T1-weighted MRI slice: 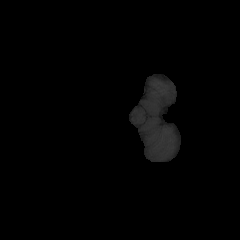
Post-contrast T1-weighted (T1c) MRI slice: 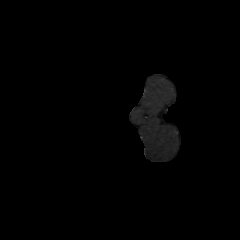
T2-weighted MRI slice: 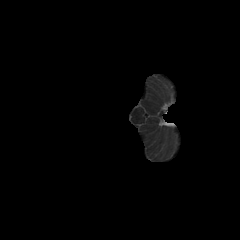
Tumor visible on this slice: no